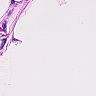
Metastatic tissue present: no